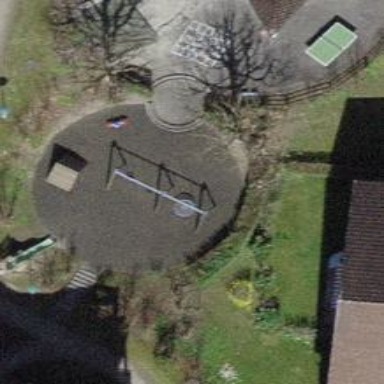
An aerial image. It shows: Playground featuring swings.